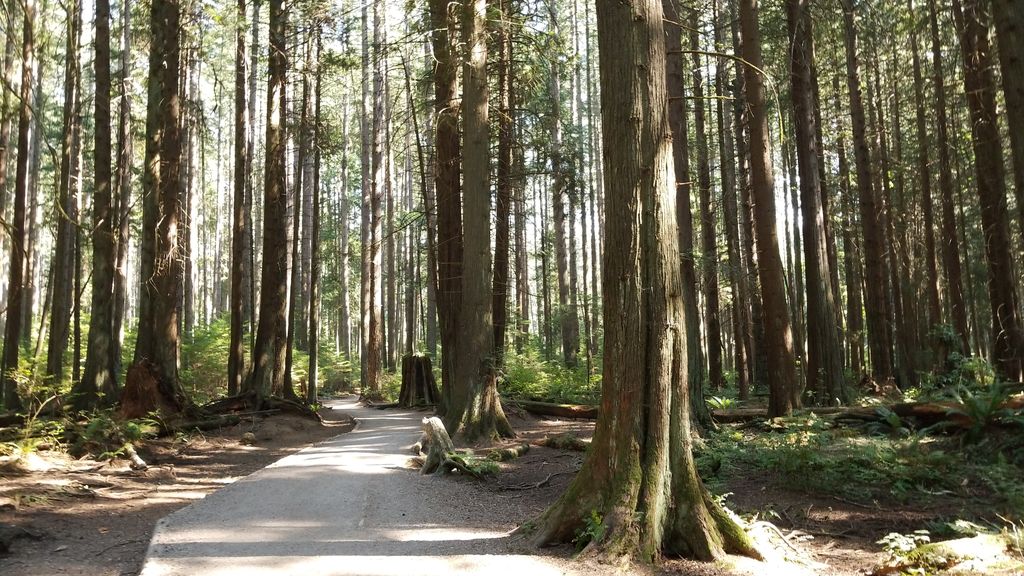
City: vancouver